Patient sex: F
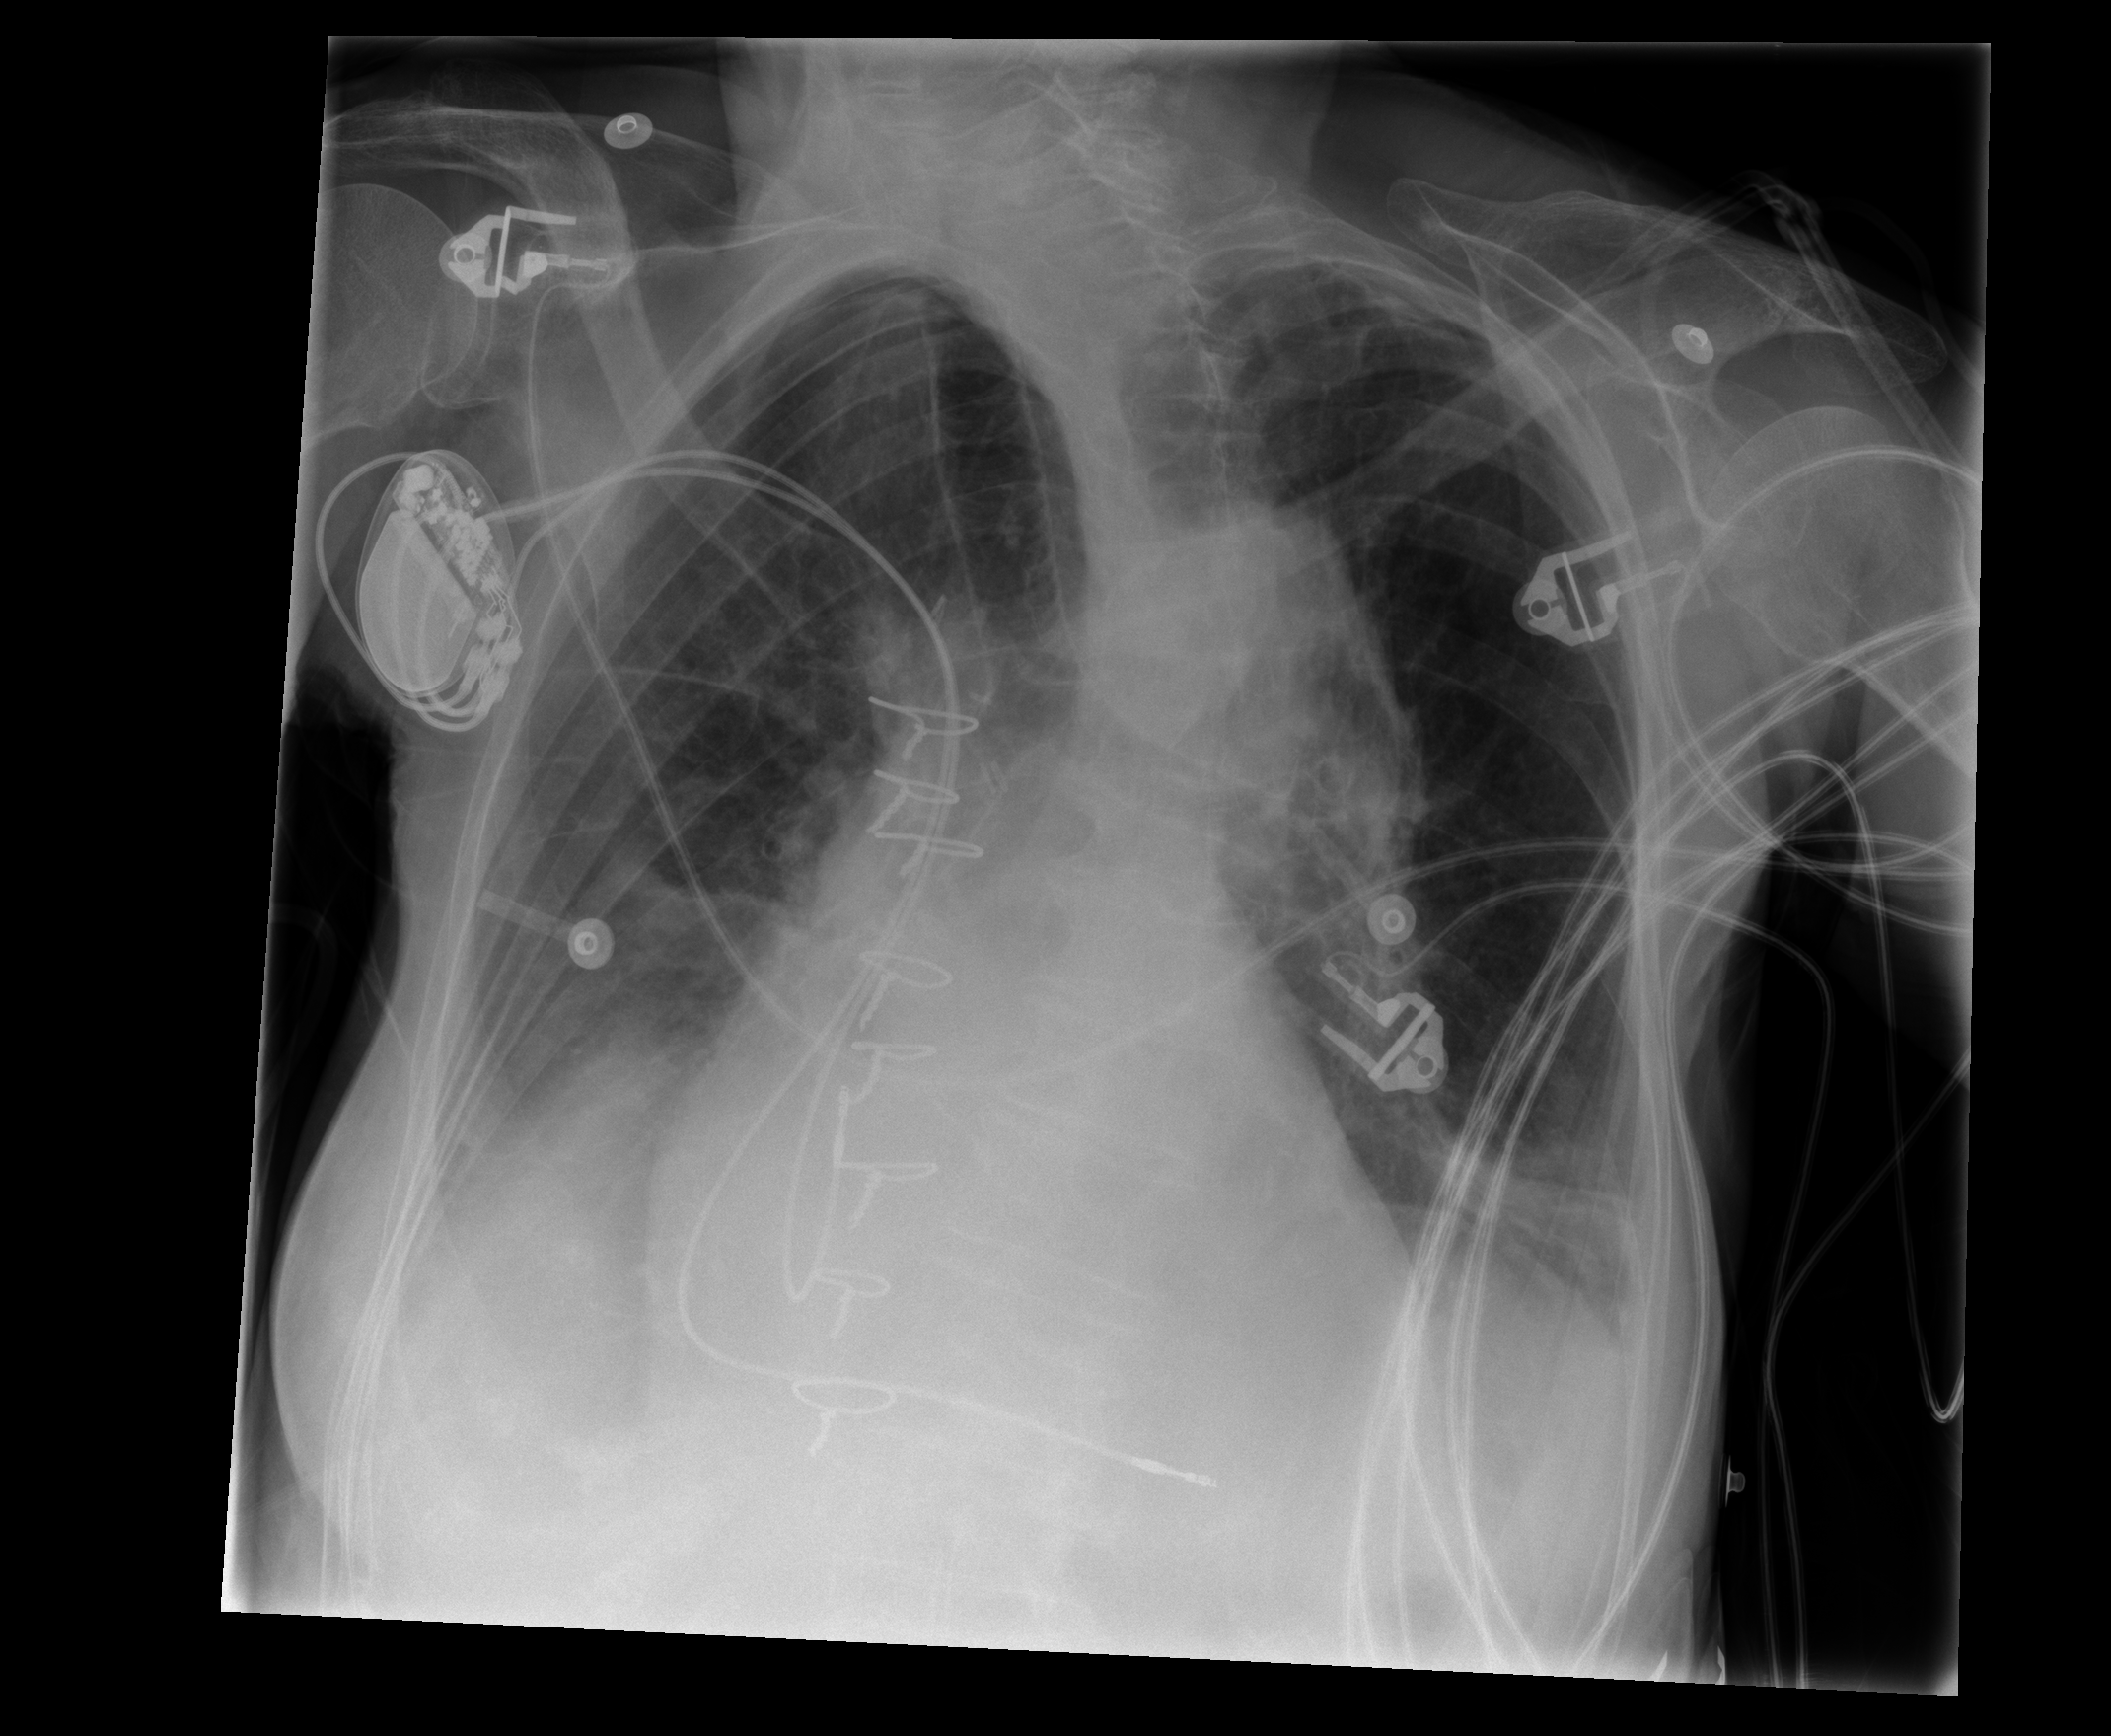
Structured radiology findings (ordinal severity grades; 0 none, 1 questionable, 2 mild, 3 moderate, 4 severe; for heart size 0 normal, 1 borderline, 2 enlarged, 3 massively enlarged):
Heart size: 2
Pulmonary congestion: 0
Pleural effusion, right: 3
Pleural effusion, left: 2
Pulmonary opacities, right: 0
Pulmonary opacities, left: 0
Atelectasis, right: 2
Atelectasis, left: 2